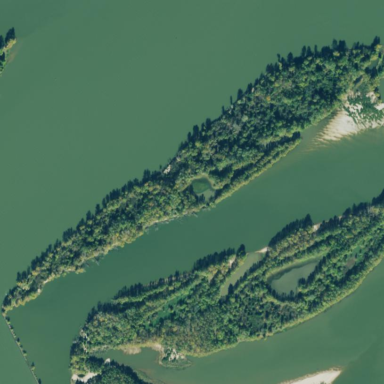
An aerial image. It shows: Islet.